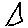
Label: triangle